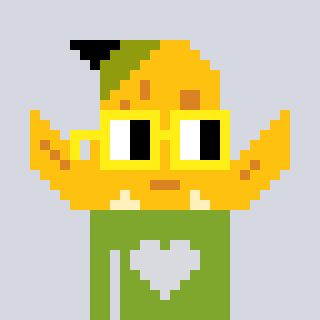
a pixel art character with square yellow glasses, a banana-shaped head and a slimegreen-colored body on a cool background